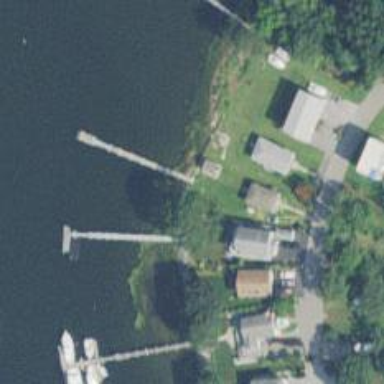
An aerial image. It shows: Man-made pier.